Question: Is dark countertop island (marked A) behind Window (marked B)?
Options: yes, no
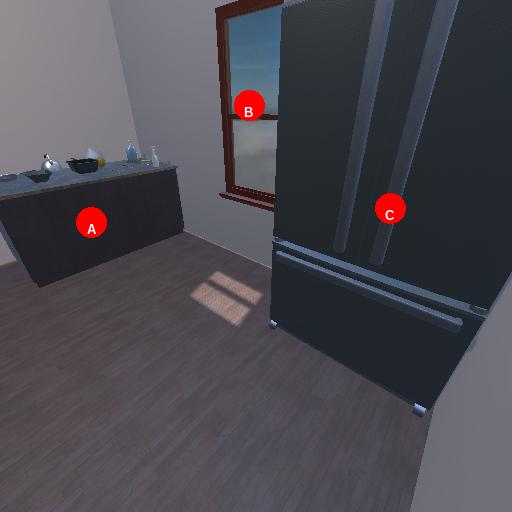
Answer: yes